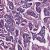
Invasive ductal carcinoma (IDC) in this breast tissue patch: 1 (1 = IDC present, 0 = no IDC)